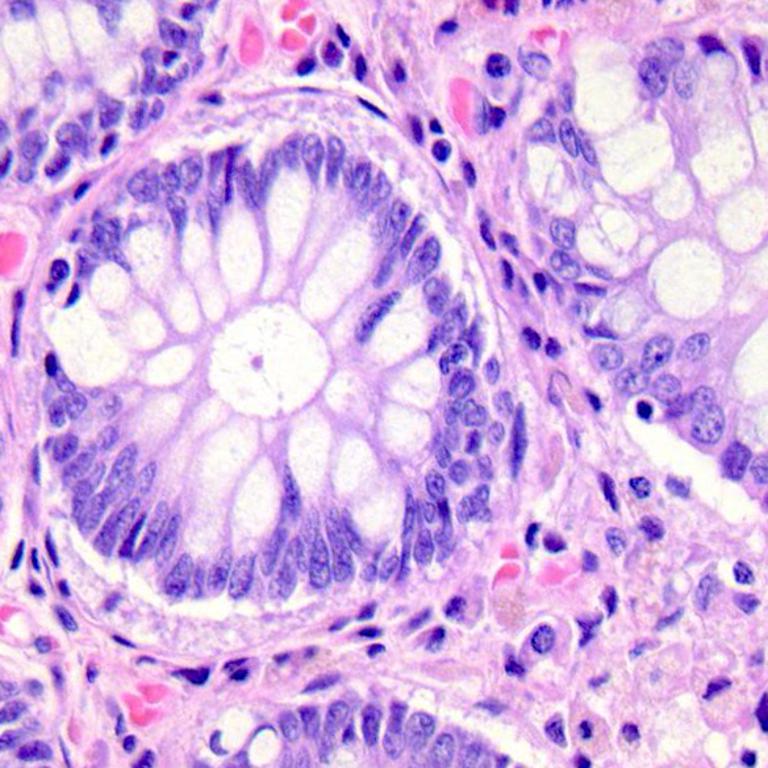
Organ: colon
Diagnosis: benign